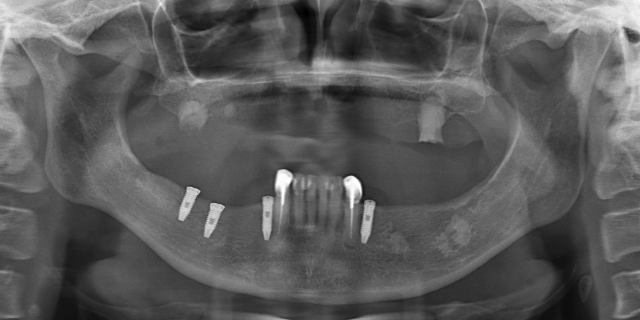
adult